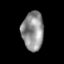
Tissue: lung
Cell type: T cells
Senescence score: 0.2016
Nuclear area (px): 821
Mean DAPI intensity: 144.228